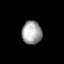
Tissue: lung
Cell type: Endothelial cells
Senescence score: 0.7082
Nuclear area (px): 448
Mean DAPI intensity: 164.864